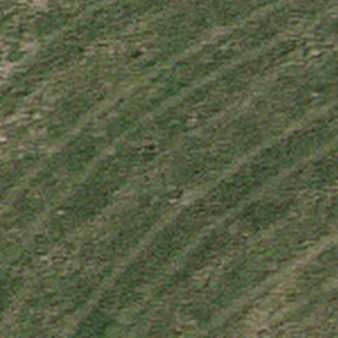
Label: other